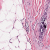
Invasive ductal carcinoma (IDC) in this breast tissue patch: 0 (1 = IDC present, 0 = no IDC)